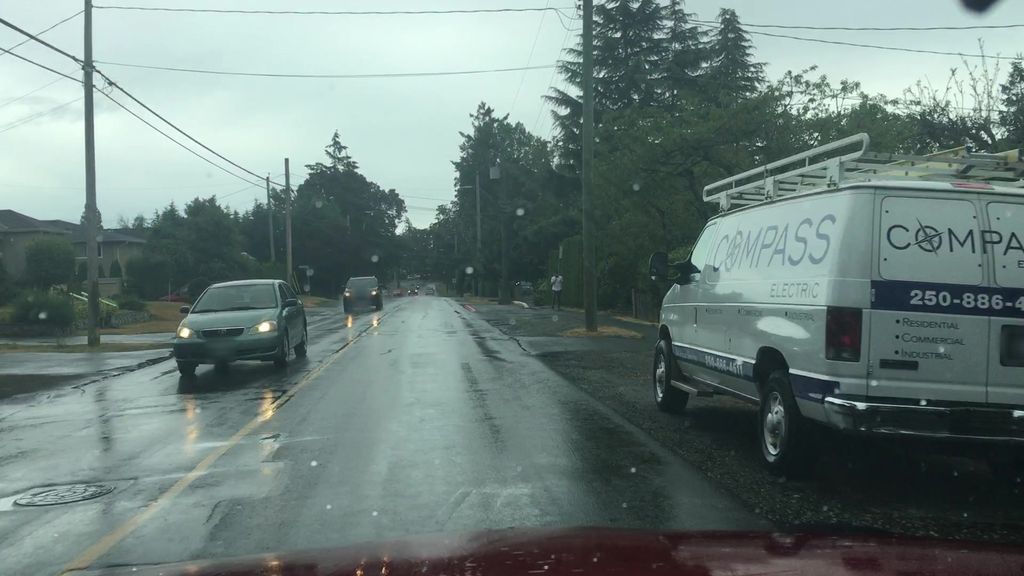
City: victoria